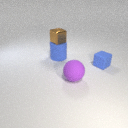
large blue rubber cylinder to the left of large purple rubber sphere